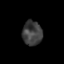
Tissue: skin
Cell type: Epithelial cells
Senescence score: 0.2669
Nuclear area (px): 474
Mean DAPI intensity: 62.12